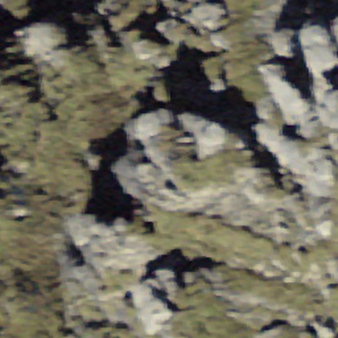
Label: bouldering_area